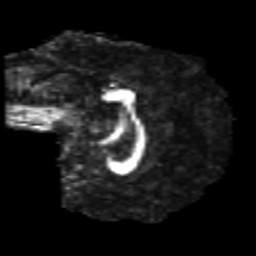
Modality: FA
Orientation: sagittal
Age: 26
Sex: male
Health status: healthy
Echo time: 0.074 s